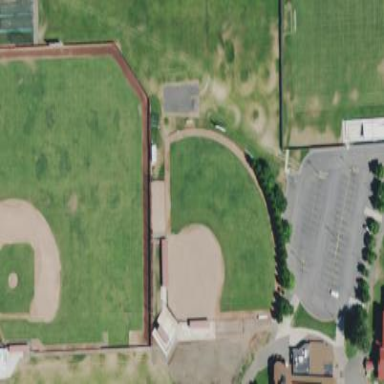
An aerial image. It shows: Baseball pitch known as CWU Softball Field.